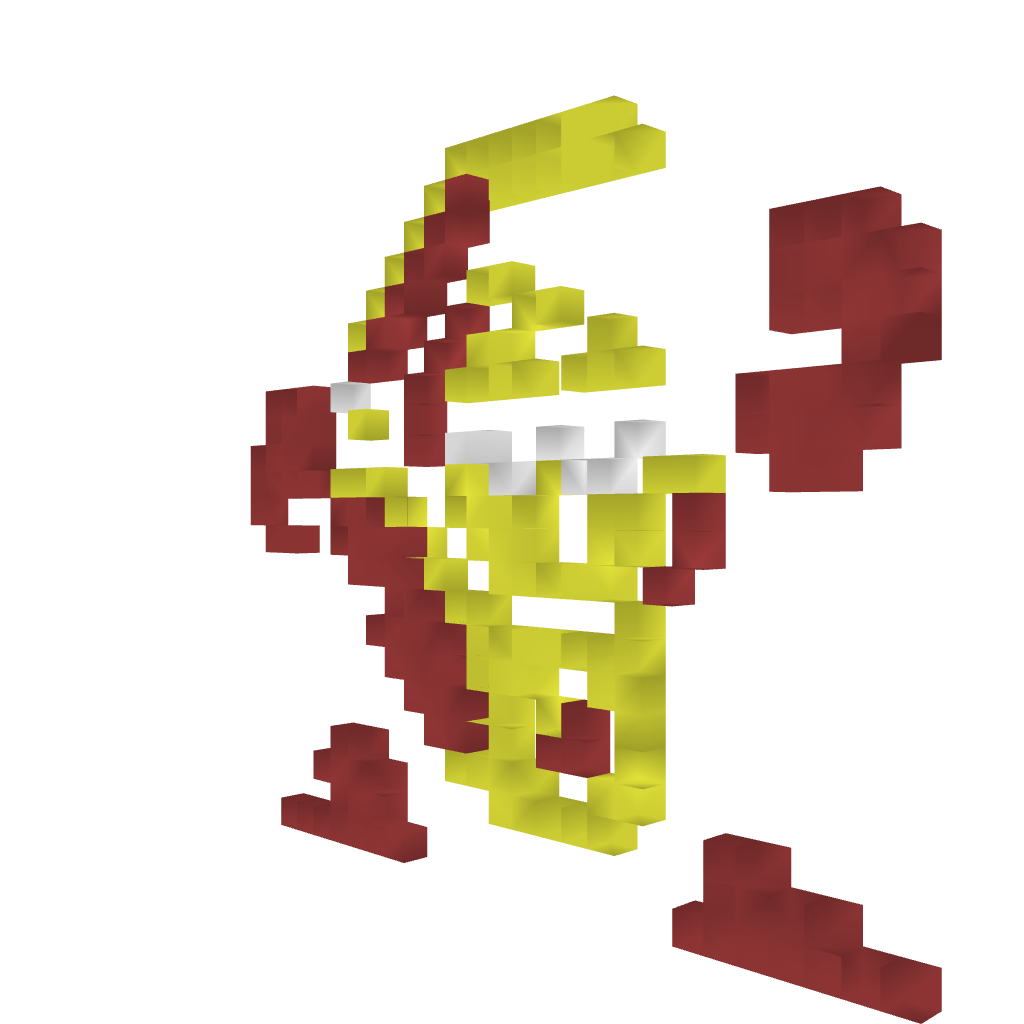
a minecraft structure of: Heatman (ErnieCIII) bad low quality